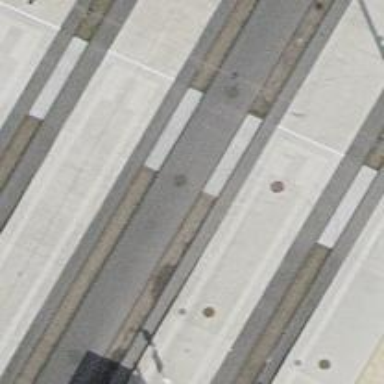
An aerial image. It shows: Tram crossing on the railway.